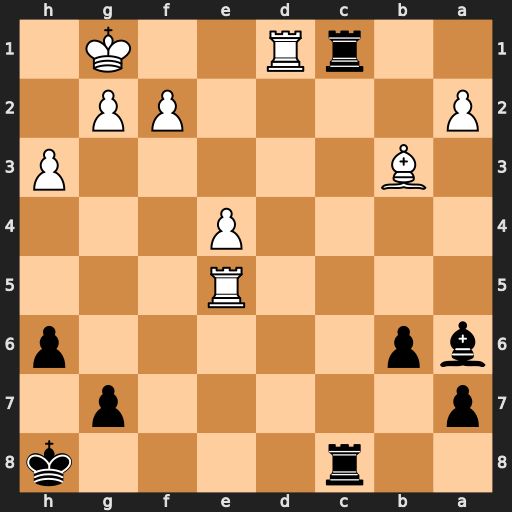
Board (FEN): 2r4k/p5p1/bp5p/4R3/4P3/1B5P/P4PP1/2rR2K1
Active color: b
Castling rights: -
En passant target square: -
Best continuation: Rxd1+ Bxd1 Rc1 Kh2 Rxd1